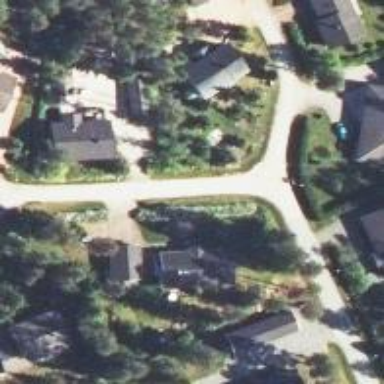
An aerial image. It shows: Neighborhood.